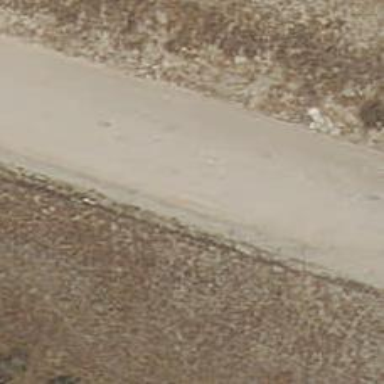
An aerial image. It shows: Path on the ground.